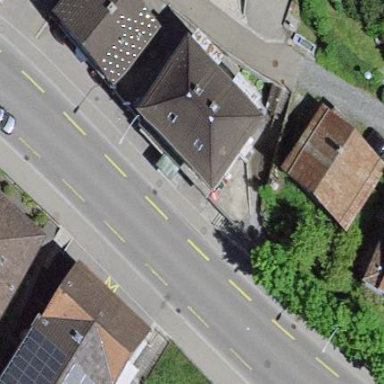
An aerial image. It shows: Fast food restaurant building.